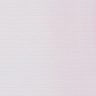
Metastatic tissue present: no